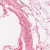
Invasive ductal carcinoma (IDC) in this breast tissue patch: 0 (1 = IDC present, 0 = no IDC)